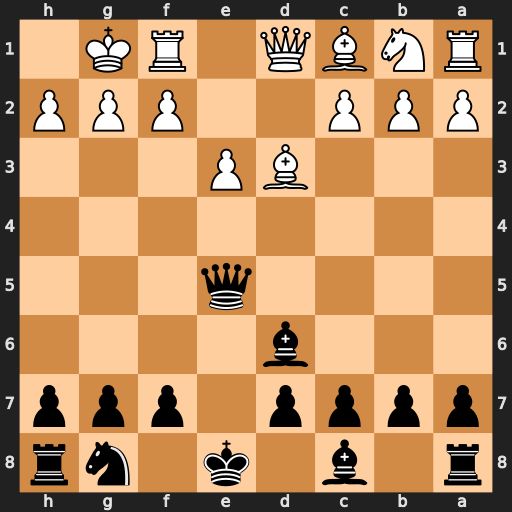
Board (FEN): r1b1k1nr/pppp1ppp/3b4/4q3/8/3BP3/PPP2PPP/RNBQ1RK1
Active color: b
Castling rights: kq
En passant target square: -
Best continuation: Qxh2#